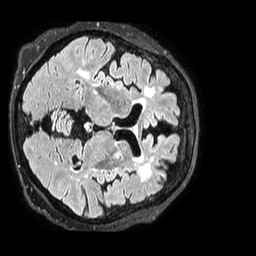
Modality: FLAIR
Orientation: axial
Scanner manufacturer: philips
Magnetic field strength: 3 T
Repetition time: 4.8 s
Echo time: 0.34 s